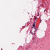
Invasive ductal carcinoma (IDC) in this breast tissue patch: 0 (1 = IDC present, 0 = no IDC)